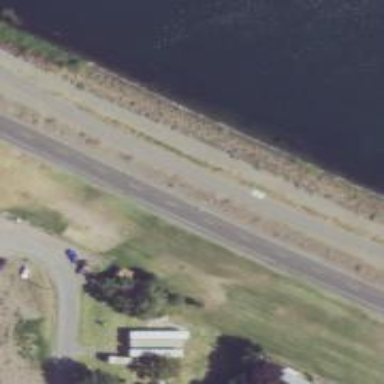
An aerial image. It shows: Cycleway.